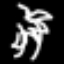
Label: palm tree